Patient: sex M, age 81
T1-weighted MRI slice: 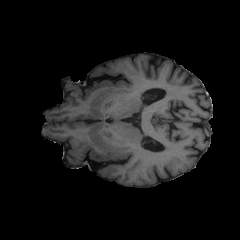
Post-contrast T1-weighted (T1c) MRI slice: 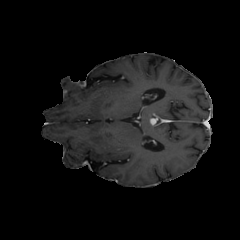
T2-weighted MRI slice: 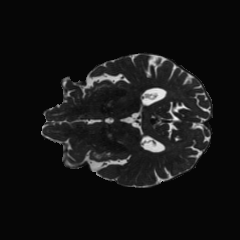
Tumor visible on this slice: no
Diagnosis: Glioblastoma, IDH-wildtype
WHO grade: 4